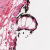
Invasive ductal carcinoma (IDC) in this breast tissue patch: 0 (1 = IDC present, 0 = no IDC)